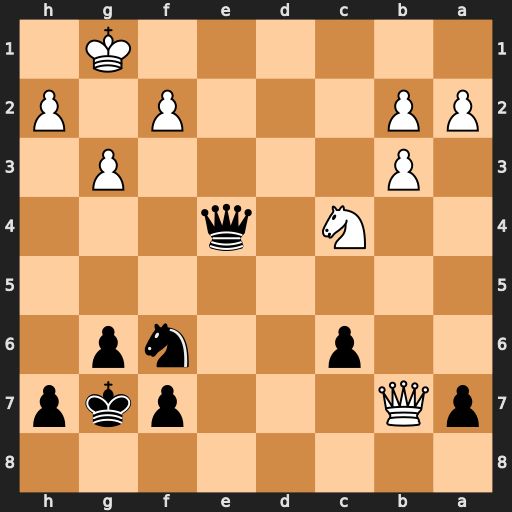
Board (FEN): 8/pQ3pkp/2p2np1/8/2N1q3/1P4P1/PP3P1P/6K1
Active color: b
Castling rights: -
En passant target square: -
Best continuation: Qe1+ Kg2 Ne4 Qxa7 c5